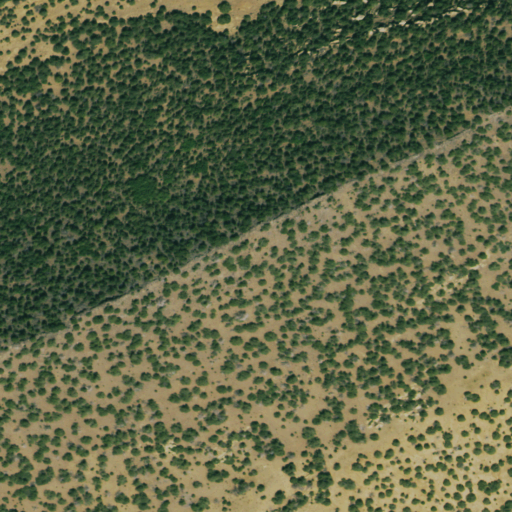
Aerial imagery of ridge(s) in Colorado named Unfug Ridge containing evergreen forest and shrub